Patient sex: F
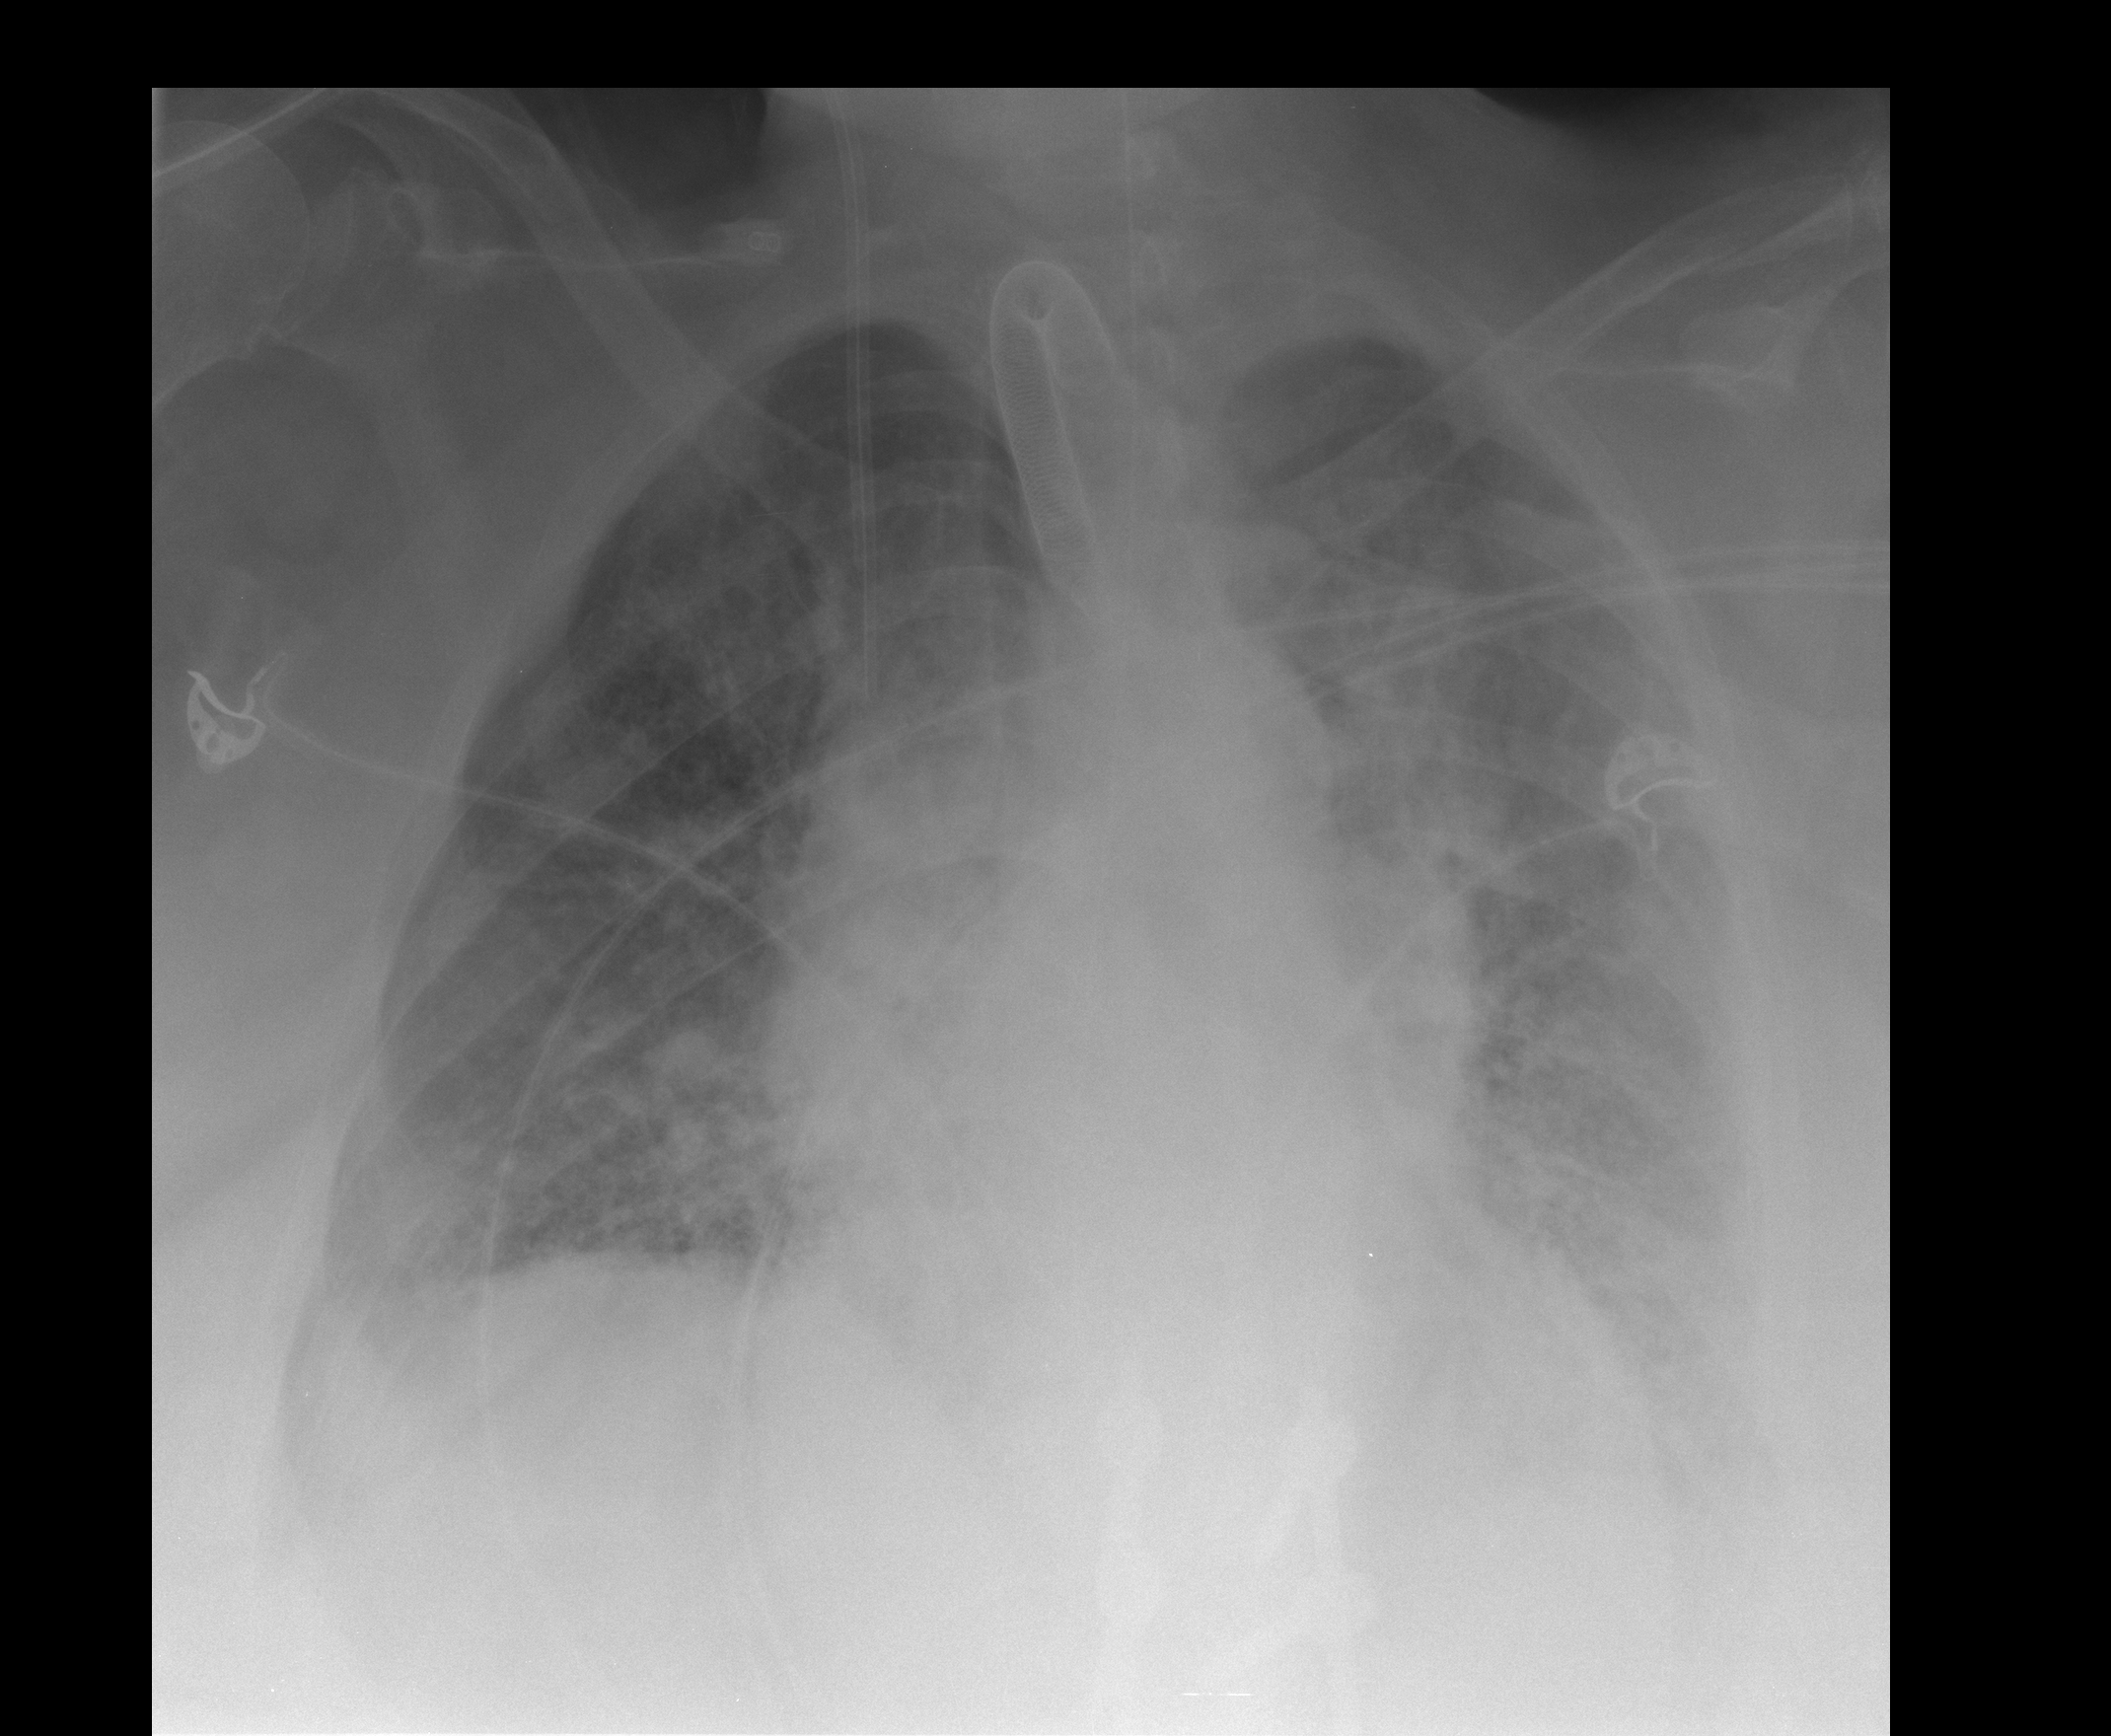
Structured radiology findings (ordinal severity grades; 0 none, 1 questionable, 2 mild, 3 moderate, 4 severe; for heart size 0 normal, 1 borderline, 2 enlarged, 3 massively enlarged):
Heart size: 2
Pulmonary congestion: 2
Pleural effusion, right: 2
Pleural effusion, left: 2
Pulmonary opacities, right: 2
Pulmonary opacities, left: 3
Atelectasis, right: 2
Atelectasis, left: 3